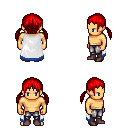
a pixel art fantasy rpg character, male body template, human, tanned skin, white trimmed cape, metal pants, red twin-tailed hairstyle, maroon shoes, four views (front, back, left, right), 2x2 character sprite sheet, small pixel art, hard edges, no anti-aliasing